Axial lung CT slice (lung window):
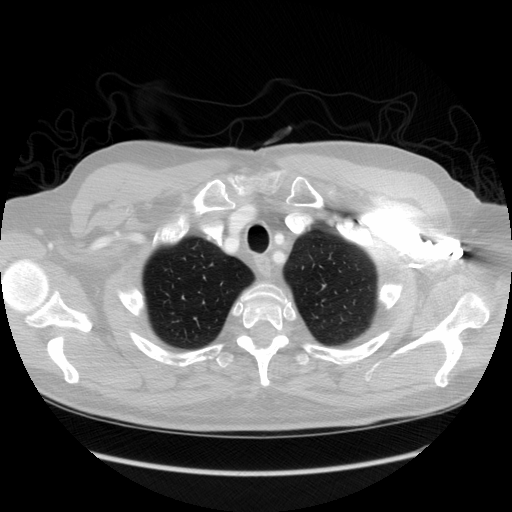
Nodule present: no